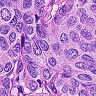
Metastatic tissue present: yes